Field crop: maize
Growth stage: 2
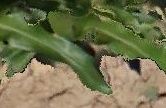
Species: maize